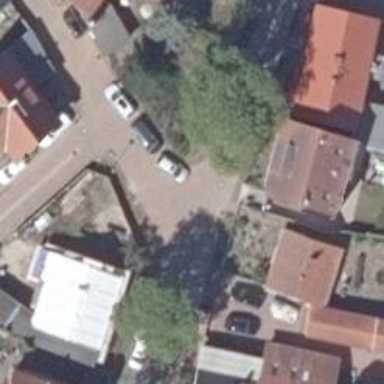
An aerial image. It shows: Living street.